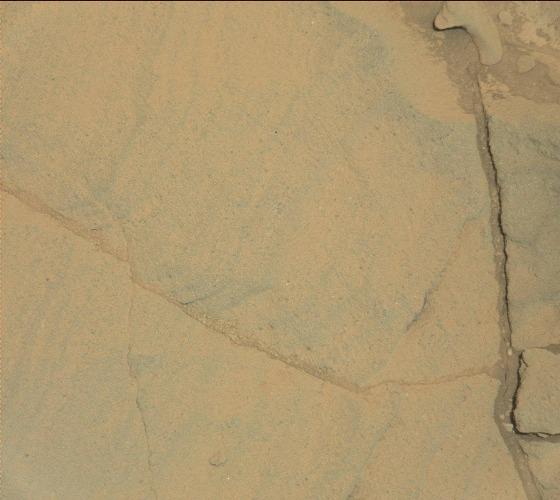
Terrain classes present: Bedrock, Gravel / Sand / Soil, Shadow